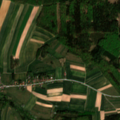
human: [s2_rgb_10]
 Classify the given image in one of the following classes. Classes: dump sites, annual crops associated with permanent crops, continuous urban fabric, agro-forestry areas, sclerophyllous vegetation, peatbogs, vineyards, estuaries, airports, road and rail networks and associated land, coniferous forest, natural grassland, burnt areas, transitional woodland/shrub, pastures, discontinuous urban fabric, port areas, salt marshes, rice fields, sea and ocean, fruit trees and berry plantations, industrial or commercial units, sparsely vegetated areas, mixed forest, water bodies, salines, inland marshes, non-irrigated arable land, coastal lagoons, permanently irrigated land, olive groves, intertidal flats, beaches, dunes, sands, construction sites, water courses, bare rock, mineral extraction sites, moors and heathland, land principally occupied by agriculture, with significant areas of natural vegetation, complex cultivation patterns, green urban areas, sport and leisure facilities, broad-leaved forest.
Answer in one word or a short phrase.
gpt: discontinuous urban fabric, non-irrigated arable land, complex cultivation patterns, broad-leaved forest, coniferous forest, mixed forest